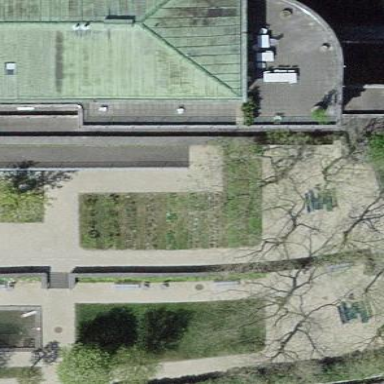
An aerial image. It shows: Garden plot in leisure land area.